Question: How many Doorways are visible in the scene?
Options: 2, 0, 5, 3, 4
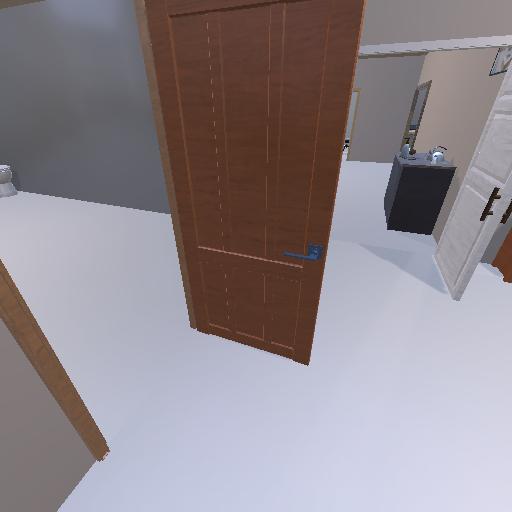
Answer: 2